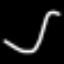
Label: squiggle